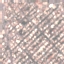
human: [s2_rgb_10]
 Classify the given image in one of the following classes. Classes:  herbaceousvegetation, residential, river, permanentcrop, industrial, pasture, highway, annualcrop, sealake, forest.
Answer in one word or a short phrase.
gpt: Residential